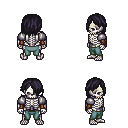
a pixel art fantasy rpg character, male body template, skeleton, steel arm armor, teal pants, raven bangs hairstyle, cloth bracers, four views (front, back, left, right), 2x2 character sprite sheet, small pixel art, hard edges, no anti-aliasing